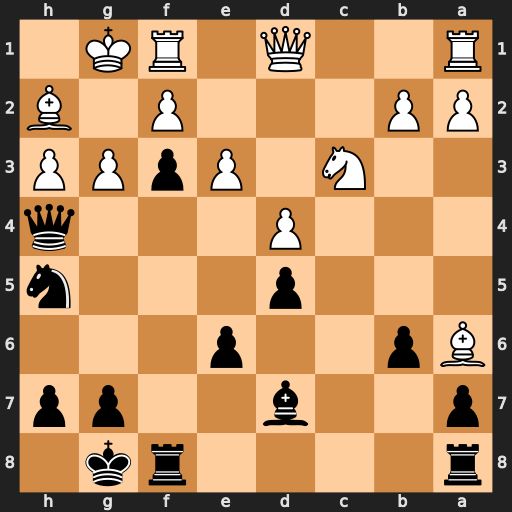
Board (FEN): r4rk1/p2b2pp/Bp2p3/3p3n/3P3q/2N1PpPP/PP3P1B/R2Q1RK1
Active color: b
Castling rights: -
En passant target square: -
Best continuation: Qxh3 Qxf3 Rxf3